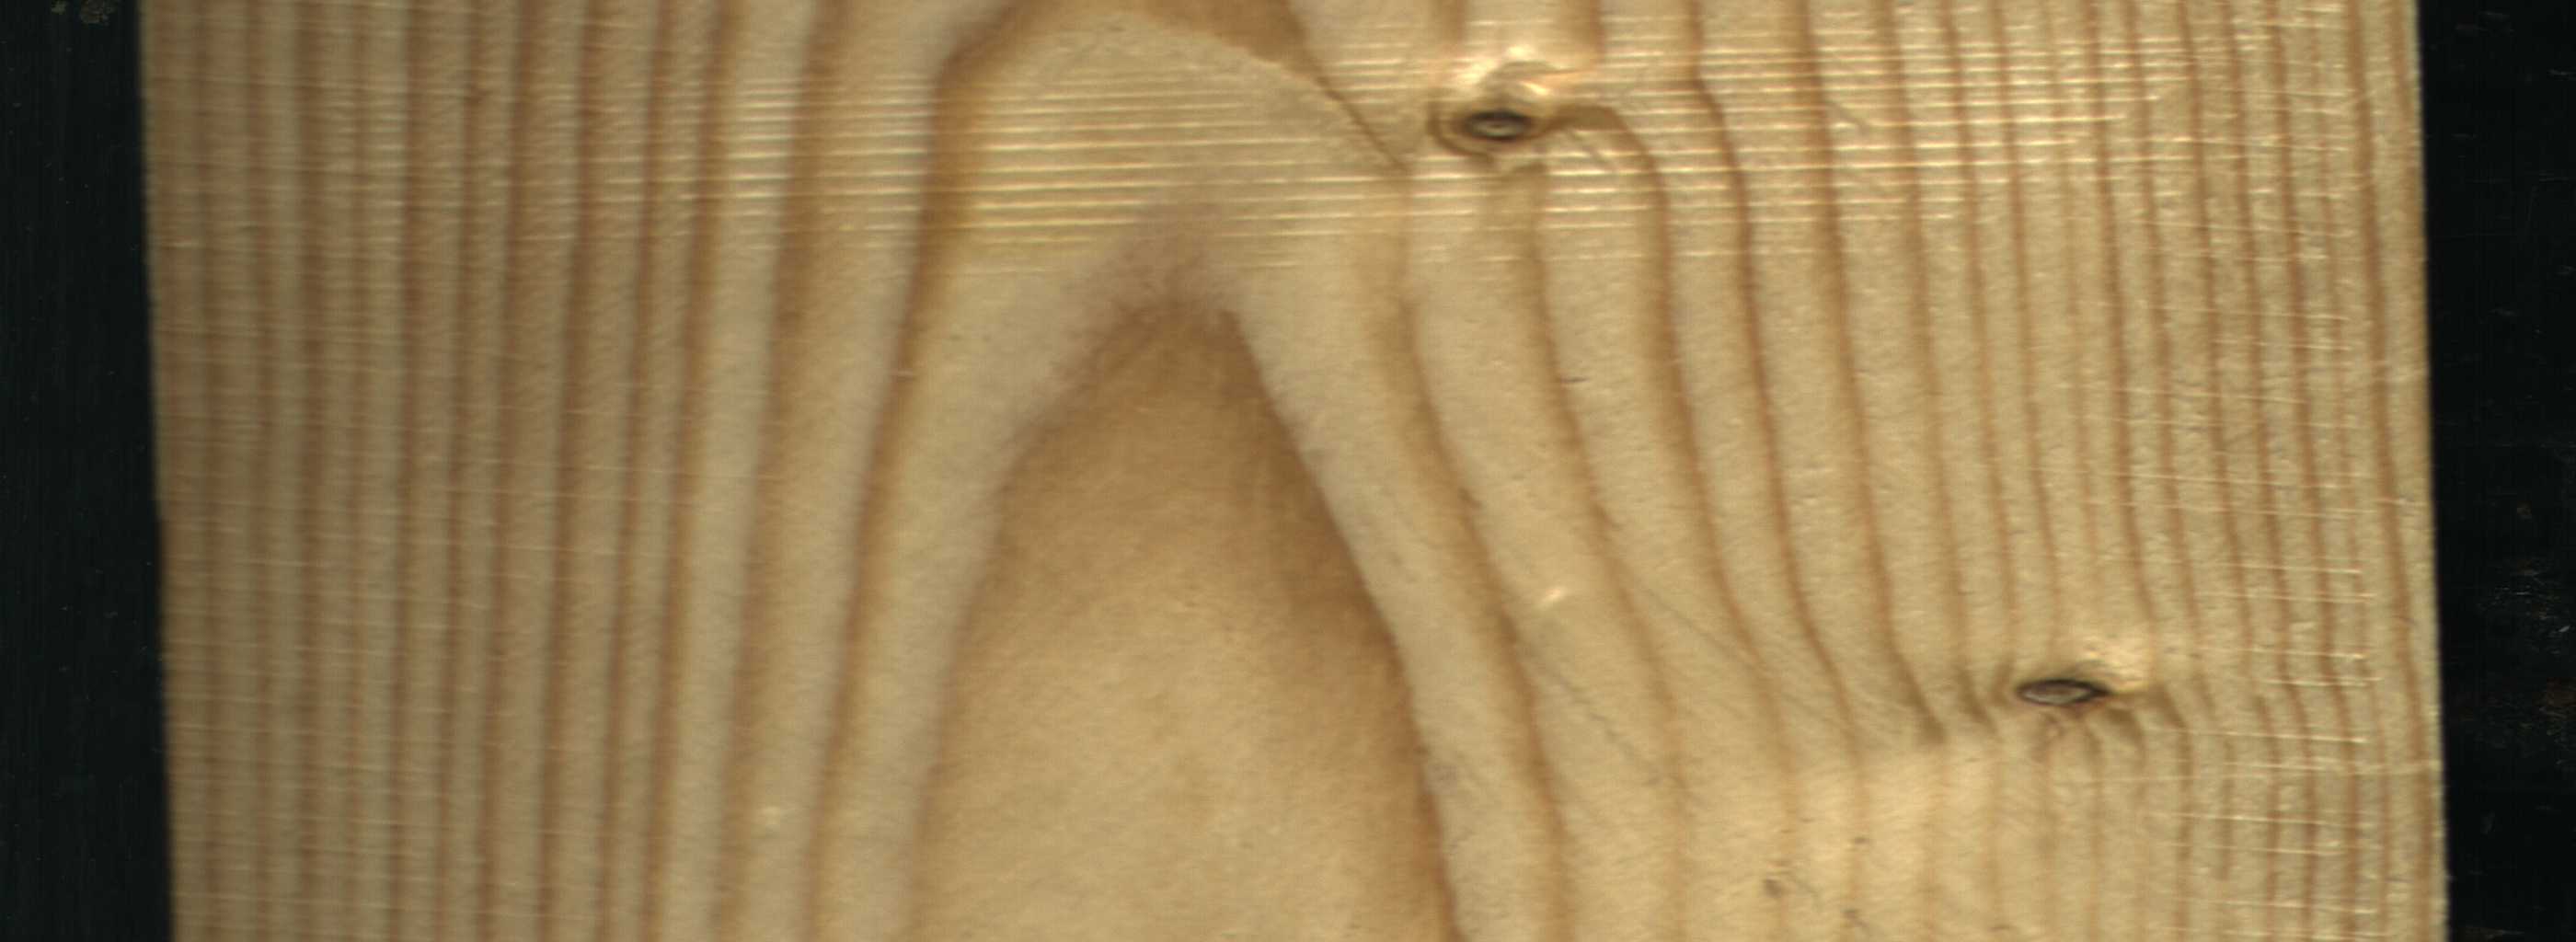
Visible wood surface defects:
Dead_Knot
Dead_Knot